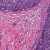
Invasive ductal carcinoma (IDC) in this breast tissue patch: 0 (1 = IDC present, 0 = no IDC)